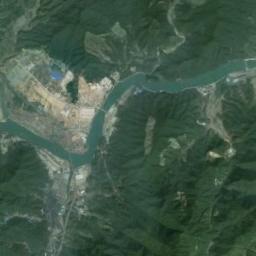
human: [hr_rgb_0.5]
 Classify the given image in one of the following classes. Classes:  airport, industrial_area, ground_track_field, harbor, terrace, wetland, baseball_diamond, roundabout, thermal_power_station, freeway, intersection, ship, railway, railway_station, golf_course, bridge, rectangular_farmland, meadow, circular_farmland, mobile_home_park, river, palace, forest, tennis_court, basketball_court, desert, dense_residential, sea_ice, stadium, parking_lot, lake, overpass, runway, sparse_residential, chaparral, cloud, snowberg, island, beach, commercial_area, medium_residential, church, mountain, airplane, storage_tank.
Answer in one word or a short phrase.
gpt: river